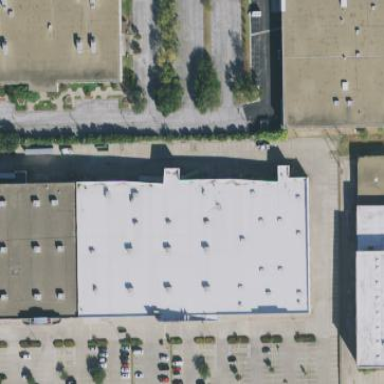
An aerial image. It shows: Retail building.